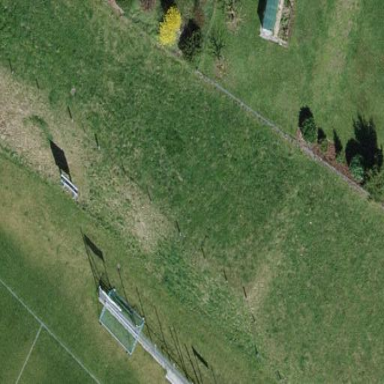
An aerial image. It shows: Meadow bordered by fence.